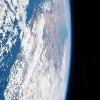
Label: cloud